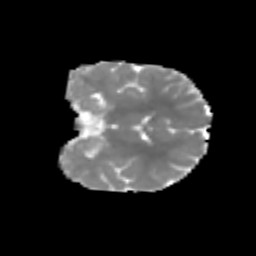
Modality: MD
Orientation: coronal
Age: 6
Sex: female
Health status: healthy